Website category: university
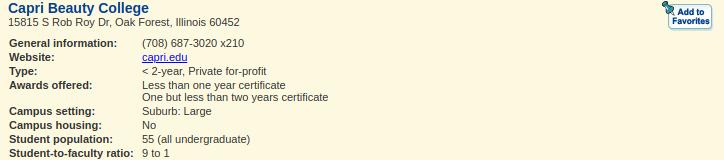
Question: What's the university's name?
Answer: Capri Beauty College

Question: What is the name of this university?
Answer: Capri Beauty College

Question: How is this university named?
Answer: Capri Beauty College

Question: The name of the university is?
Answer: Capri Beauty College

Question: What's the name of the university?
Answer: Capri Beauty College

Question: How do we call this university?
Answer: Capri Beauty College

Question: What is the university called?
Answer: Capri Beauty College

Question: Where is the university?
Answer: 15815 S Rob Roy Dr, Oak Forest, Illinois 60452

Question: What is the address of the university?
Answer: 15815 S Rob Roy Dr, Oak Forest, Illinois 60452

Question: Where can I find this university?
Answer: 15815 S Rob Roy Dr, Oak Forest, Illinois 60452

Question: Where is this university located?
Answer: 15815 S Rob Roy Dr, Oak Forest, Illinois 60452

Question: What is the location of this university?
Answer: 15815 S Rob Roy Dr, Oak Forest, Illinois 60452

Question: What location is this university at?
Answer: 15815 S Rob Roy Dr, Oak Forest, Illinois 60452

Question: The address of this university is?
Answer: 15815 S Rob Roy Dr, Oak Forest, Illinois 60452

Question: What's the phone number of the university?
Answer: (708) 687-3020 x210

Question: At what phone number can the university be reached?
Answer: (708) 687-3020 x210

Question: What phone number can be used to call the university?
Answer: (708) 687-3020 x210

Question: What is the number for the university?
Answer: (708) 687-3020 x210

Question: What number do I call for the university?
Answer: (708) 687-3020 x210

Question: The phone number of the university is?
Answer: (708) 687-3020 x210

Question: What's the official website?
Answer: capri.edu

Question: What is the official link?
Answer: capri.edu

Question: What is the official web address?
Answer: capri.edu

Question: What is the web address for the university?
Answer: capri.edu

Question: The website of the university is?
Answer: capri.edu

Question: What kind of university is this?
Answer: < 2-year, Private for-profit

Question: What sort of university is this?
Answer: < 2-year, Private for-profit

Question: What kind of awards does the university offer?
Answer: Less than one year certificate One but less than two years certificate

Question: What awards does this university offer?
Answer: Less than one year certificate One but less than two years certificate

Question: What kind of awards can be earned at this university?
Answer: Less than one year certificate One but less than two years certificate

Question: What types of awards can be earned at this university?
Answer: Less than one year certificate One but less than two years certificate

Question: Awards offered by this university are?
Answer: Less than one year certificate One but less than two years certificate

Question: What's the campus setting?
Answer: Suburb: Large

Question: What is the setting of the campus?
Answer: Suburb: Large

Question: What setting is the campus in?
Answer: Suburb: Large

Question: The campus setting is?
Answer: Suburb: Large

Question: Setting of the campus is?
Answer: Suburb: Large

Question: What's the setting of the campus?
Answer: Suburb: Large

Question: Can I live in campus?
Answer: No

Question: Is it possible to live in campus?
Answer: No

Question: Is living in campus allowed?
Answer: No

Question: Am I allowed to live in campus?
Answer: No

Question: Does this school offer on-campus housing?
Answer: No

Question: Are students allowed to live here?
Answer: No

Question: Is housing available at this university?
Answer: No

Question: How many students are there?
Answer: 55 (all undergraduate)

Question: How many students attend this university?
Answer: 55 (all undergraduate)

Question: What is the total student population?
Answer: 55 (all undergraduate)

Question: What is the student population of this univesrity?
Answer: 55 (all undergraduate)

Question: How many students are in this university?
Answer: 55 (all undergraduate)

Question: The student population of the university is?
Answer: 55 (all undergraduate)

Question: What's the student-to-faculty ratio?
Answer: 9 to 1

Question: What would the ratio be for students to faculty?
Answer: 9 to 1

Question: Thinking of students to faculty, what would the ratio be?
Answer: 9 to 1

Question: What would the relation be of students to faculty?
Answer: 9 to 1

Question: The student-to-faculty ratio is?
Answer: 9 to 1

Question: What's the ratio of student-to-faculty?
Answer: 9 to 1

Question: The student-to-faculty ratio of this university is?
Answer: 9 to 1